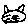
Label: cat